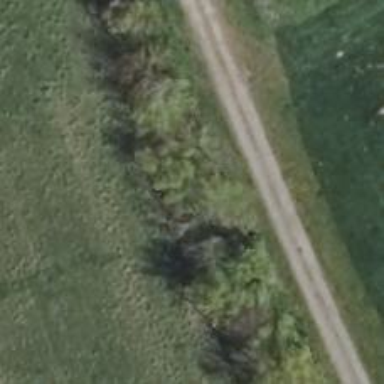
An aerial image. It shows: Row of deciduous broadleaved trees.